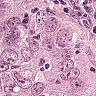
Metastatic tissue present: yes